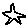
Label: star